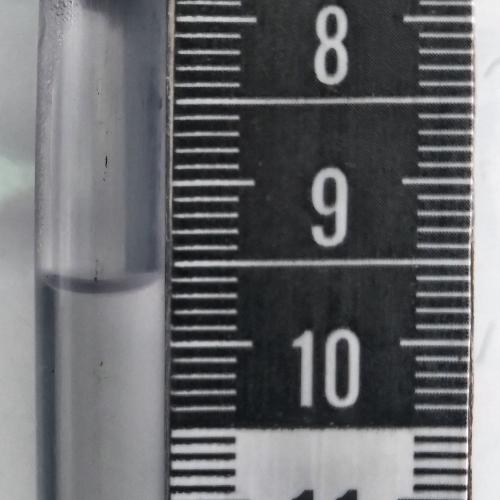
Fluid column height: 9.6 cm